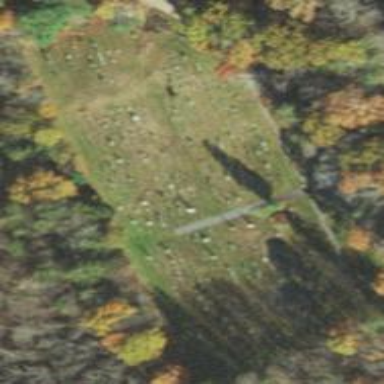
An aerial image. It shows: Cemetery.